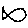
Label: fish